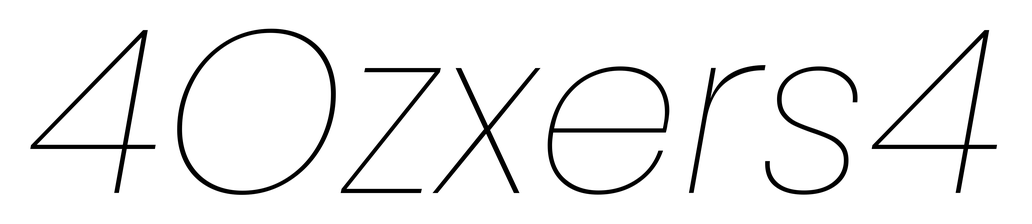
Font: Poppins-ThinItalic